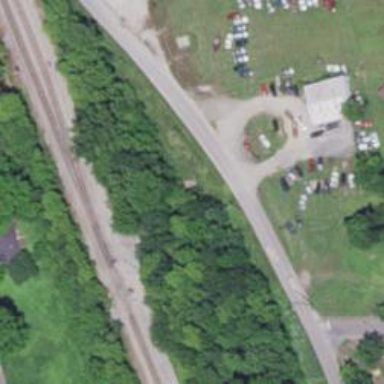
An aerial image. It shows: Railway service station.